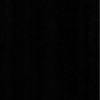
Label: dusty